Question: For the past few days, I've been trying to get Three.js texturing to work. The problem I've been having is that my browser was blocking textures from loading, which was solved by following the instructions <URL>.
Anyways, I'm making a space-navigator game for one of my classes that demonstrates navigating spacecraft through space. So, I'm rendering a bunch of planets, the Earth being one of them. I've included a picture of my Earth rendering below. It looks okay, but what I'm trying to do is make it look more realistic by adding an 'atmosphere' around the planet.
I've looked around, and I've found some really <URL> that deal with glow, but I don't think they apply to my situation, unfortunately.
And here's the code that adds the earth to my scene (it's a modified version of code I got from a Three.js tutorial):
'''
function addEarth(x,y){
var sphereMaterial =
new THREE.MeshLambertMaterial({
//color: 0x0000ff,
map: earthTexture
});
// set up the sphere vars
var radius = 75;
segments = 16;
rings = 16;
// create a new mesh with
// sphere geometry - we will cover
// the sphereMaterial next!
earth = new THREE.Mesh(
new THREE.SphereGeometry(
radius,
segments,
rings),
sphereMaterial);
earth.position.x = x;
earth.position.y = y;
// add the sphere to the scene
scene.add(earth);
}
'''

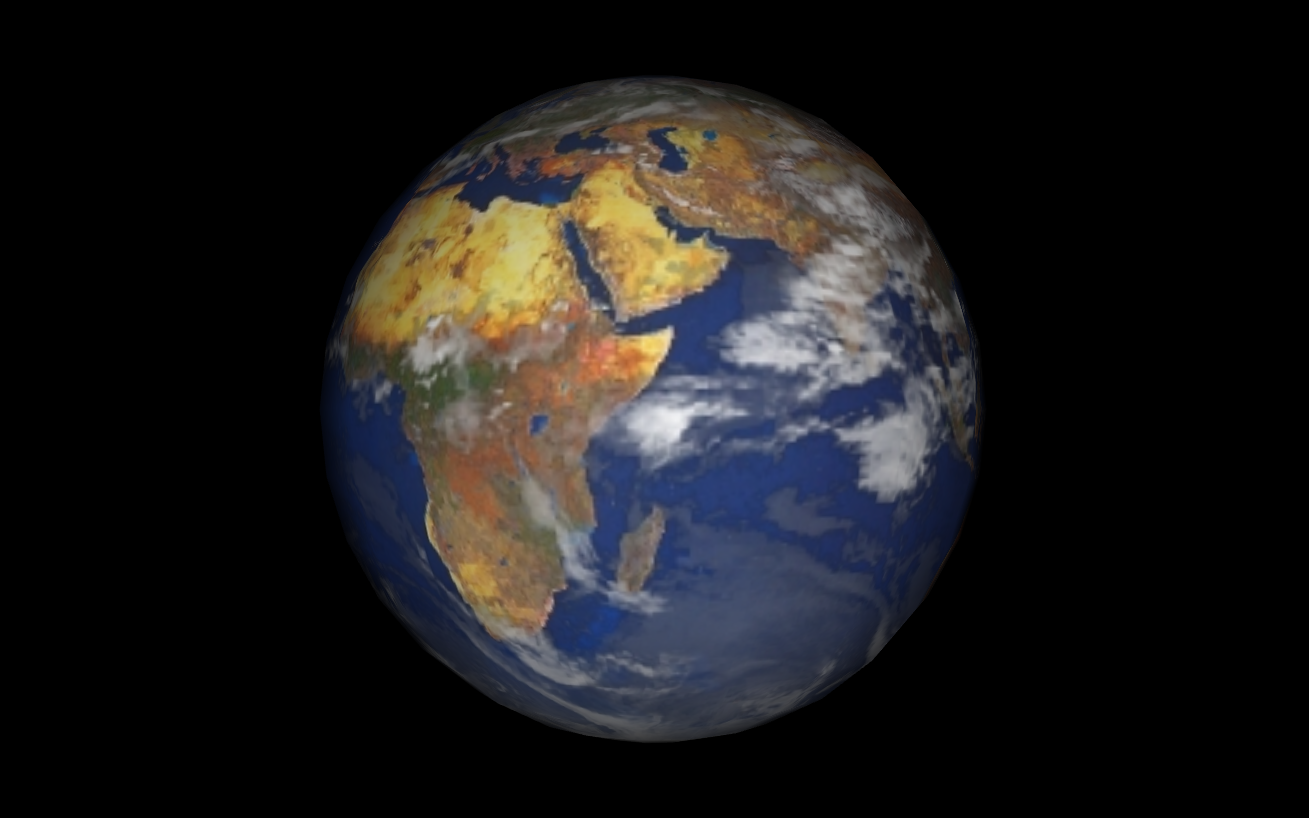
Answer: What exactly are you looking for in your atmosphere? It could be as simple as rendering another slightly larger transparent sphere over the top of your globe, or it could be very complex, actually refracting light that enters it. (Almost like subsurface scattering used in skin rendering).
I've never tried such an effect myself, but some quick Googling shows some promising results. For example, I think <URL>
If you're having trouble with some aspect of those techniques specifically as applies to Three.js don't hesitate to ask!
[UPDATE]
Ah, sorry. Yeah, that's a bit much to throw you into without prior shader knowledge.
The code on the second link is actually a DirectX FX file, the core code being HLSL, so it's not something that would simply plug into WebGL but the two shader formats are similar enough that it's typically not an issue to translate between them. If you actually know shaders, that is. I would recommend reading up on how shaders work before trying to dive into a complicated effect like this.
I'd start with something simple like <URL> will give you the basics of how a shader works and what you can do with it.
I know that seems like a lot of work up front, but if you want to do advanced visual effects in WebGL (and this certainly fits the bill of advanced effects) you absolutely understand shaders!
Then again, if you're looking for a quick fix there's always that transparent sphere option I was talking about. :)